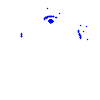
Particle: electron